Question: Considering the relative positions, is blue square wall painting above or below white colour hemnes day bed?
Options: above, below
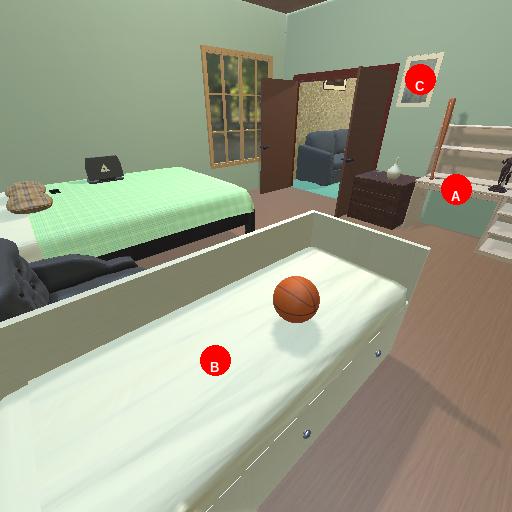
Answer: above